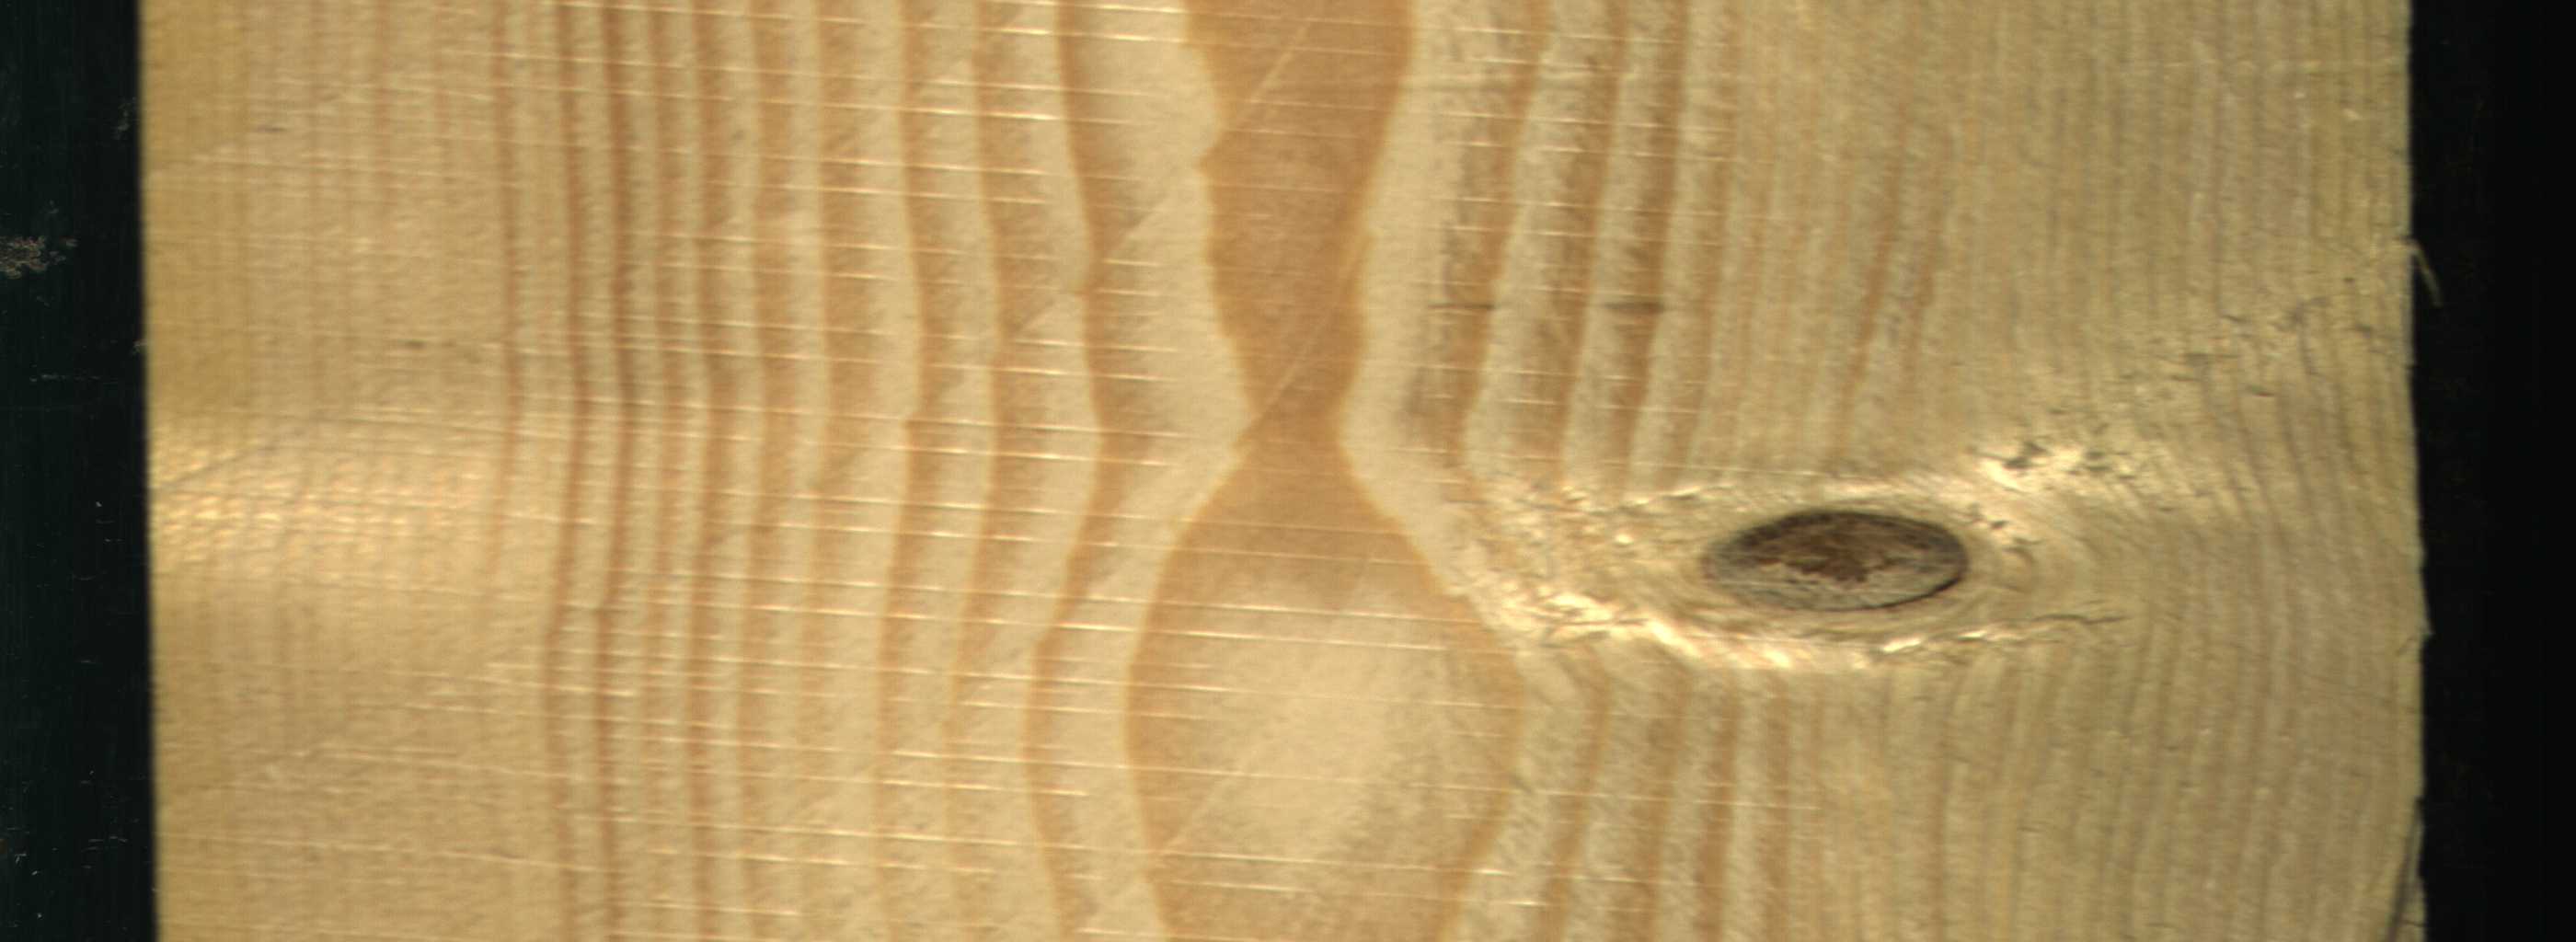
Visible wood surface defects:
Live_Knot